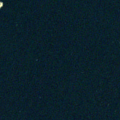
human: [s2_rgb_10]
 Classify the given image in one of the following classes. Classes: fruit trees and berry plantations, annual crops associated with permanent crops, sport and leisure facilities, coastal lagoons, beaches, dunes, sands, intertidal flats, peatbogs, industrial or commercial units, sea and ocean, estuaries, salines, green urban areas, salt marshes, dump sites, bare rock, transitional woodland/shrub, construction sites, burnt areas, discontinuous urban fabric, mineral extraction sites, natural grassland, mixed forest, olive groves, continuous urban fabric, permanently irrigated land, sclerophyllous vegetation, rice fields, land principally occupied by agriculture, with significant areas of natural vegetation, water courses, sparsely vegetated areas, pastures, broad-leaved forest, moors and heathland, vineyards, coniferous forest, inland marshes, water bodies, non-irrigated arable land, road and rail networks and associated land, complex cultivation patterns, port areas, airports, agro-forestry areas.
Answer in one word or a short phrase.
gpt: sea and ocean